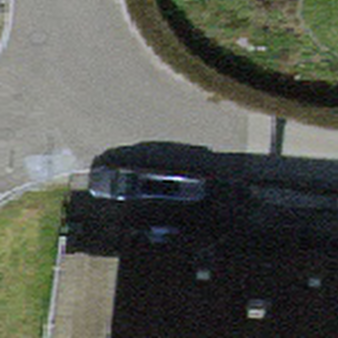
Label: other